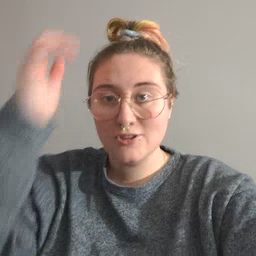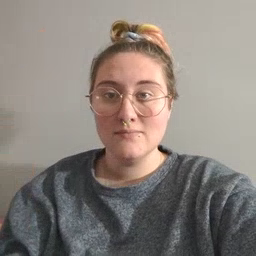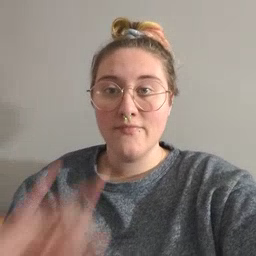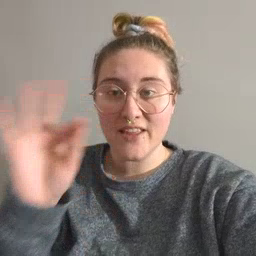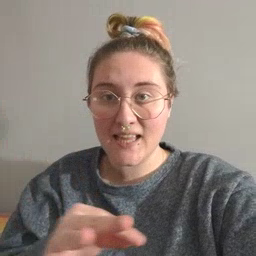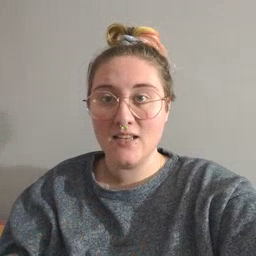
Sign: feet